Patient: sex M, age 31
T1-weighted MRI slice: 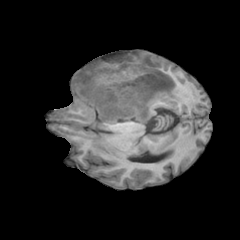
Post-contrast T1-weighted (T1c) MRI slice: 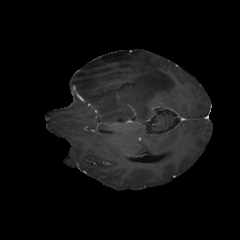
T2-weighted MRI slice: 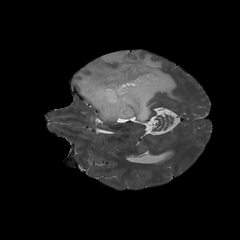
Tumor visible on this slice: yes
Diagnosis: Astrocytoma, IDH-mutant
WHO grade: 3